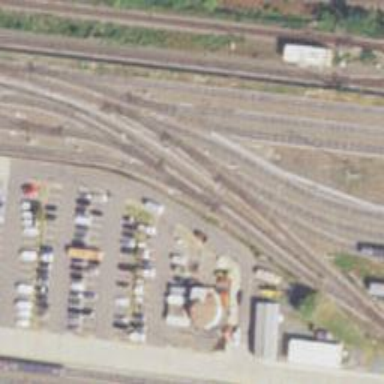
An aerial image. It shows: Yard area with electrified rail tracks.